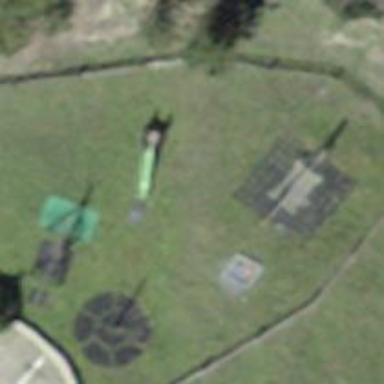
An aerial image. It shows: Playground featuring slide.